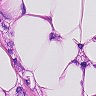
Metastatic tissue present: yes